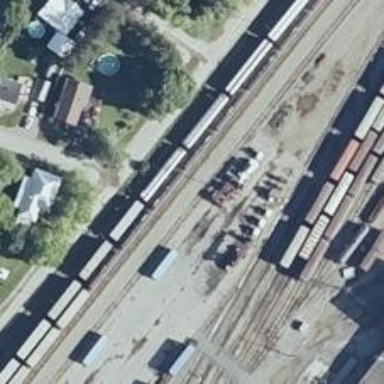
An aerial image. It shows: Railway yard used for servicing trains.